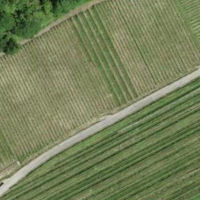
EUNIS habitat code: 40
Species observed at this site:
Certhia brachydactyla
Corvus corone
Cyanistes caeruleus
Turdus philomelos
Dendrocopos major
Fringilla coelebs
Falco peregrinus
Aegithalos caudatus
Buteo buteo
Passer domesticus
Turdus merula
Columba palumbus
Dryobates minor
Parus major
Erithacus rubecula
Milvus milvus
Pica pica
Sitta europaea
Garrulus glandarius
Regulus regulus
Picus viridis
Corvus corax
Accipiter nisus